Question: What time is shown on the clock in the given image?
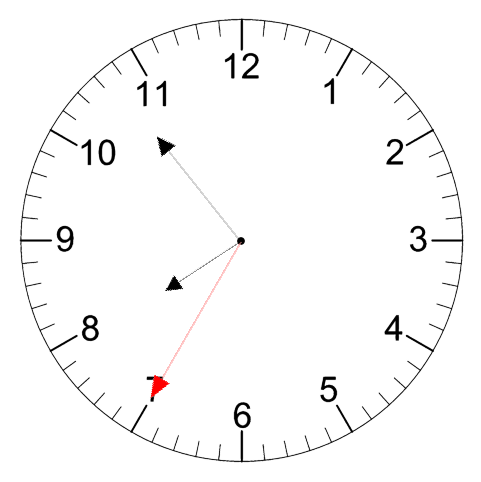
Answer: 07:53:35